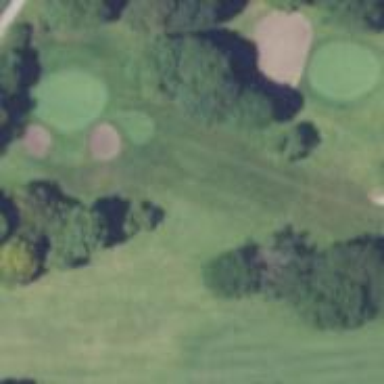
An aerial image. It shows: View of golf hole.